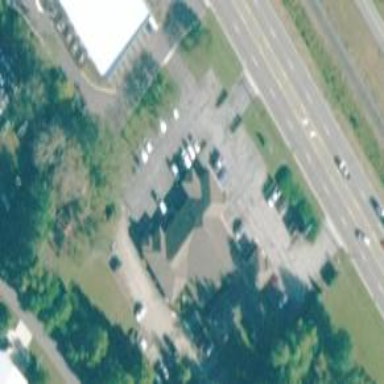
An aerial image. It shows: Healthcare clinic is depicted in the image.